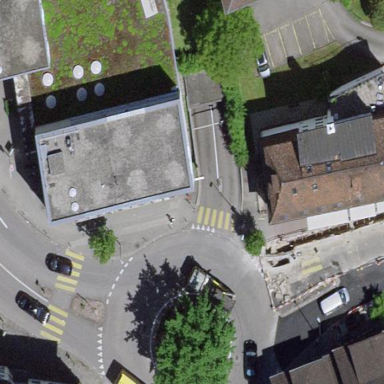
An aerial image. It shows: Supermarket building.